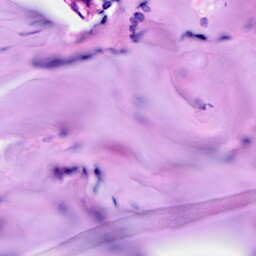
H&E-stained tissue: Breast